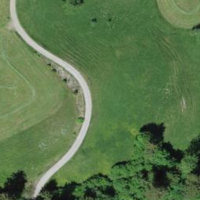
EUNIS habitat code: 52
Species observed at this site:
Aruncus dioicus